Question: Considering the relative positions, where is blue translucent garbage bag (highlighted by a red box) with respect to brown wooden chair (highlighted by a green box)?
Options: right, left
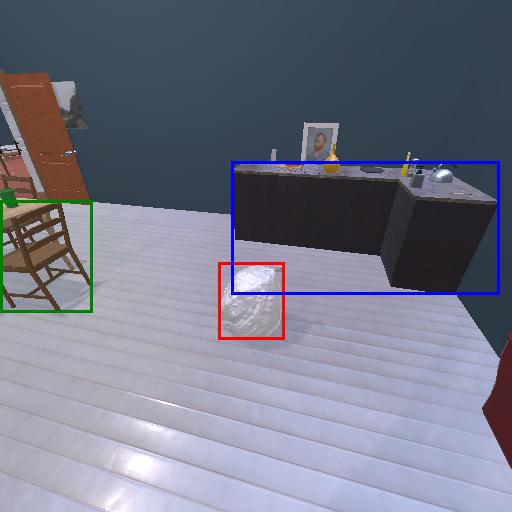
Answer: right